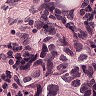
Metastatic tissue present: yes